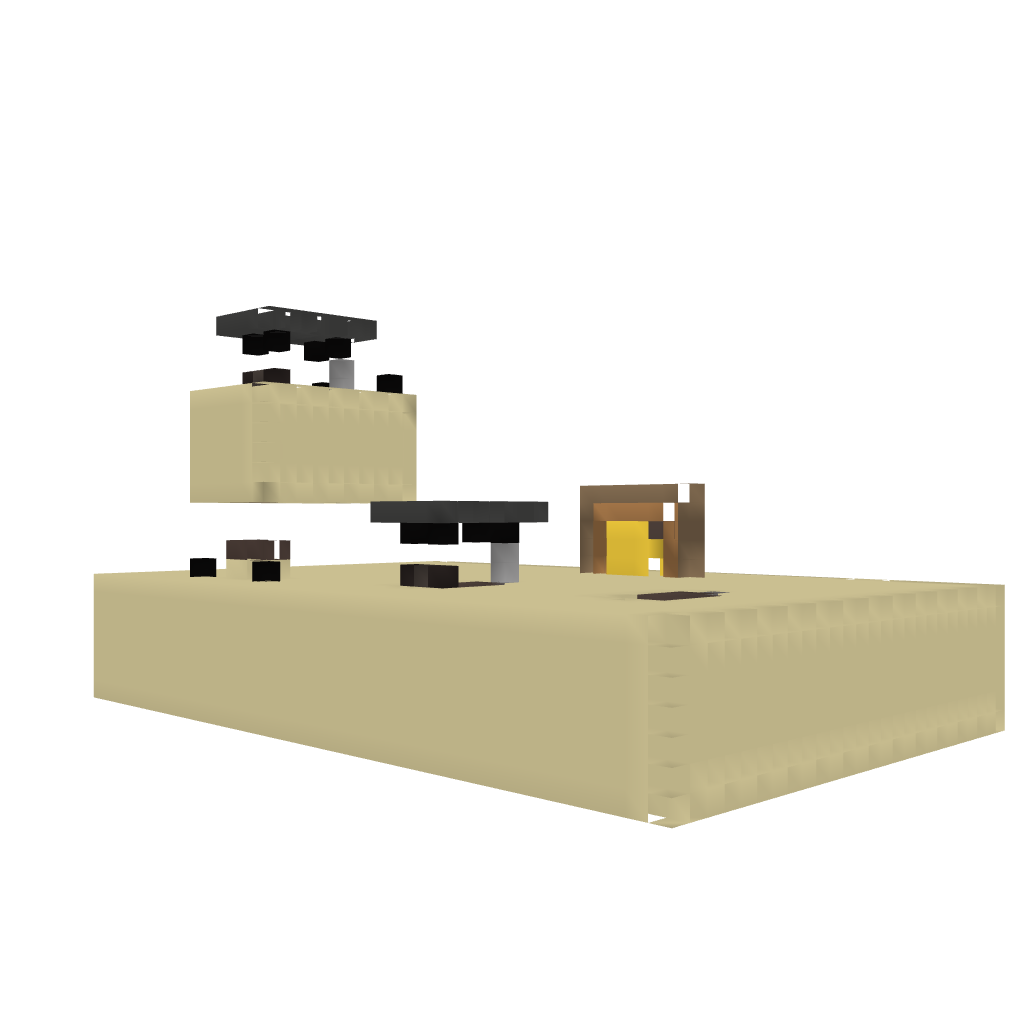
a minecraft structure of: Dustless trap